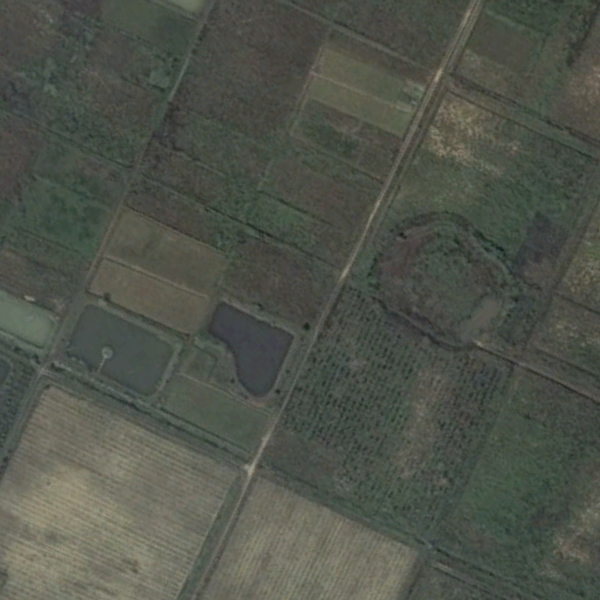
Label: Farmland